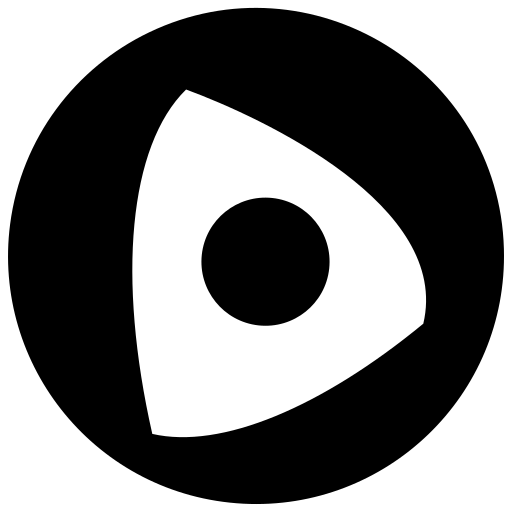
Tags: icon, FontAwesome, fa-icon, brand, centercode